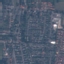
Land use / land cover: Residential